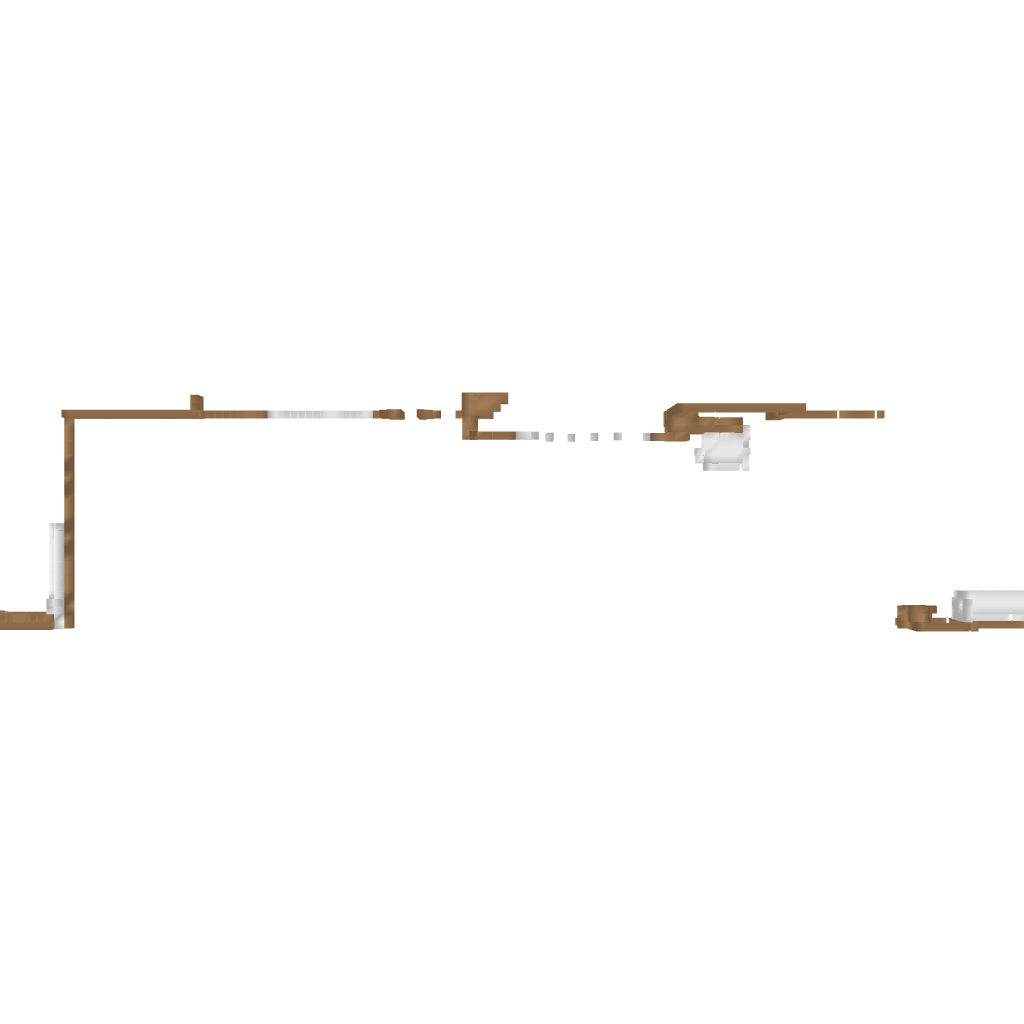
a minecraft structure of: Death Course bad low quality